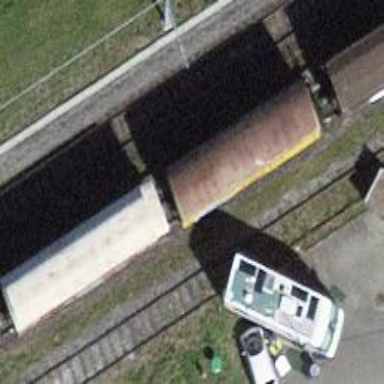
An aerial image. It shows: Single-track railway spur.